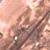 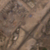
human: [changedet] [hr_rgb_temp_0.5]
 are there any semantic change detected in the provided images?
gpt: Urbanization was intensified in this area.